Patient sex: F
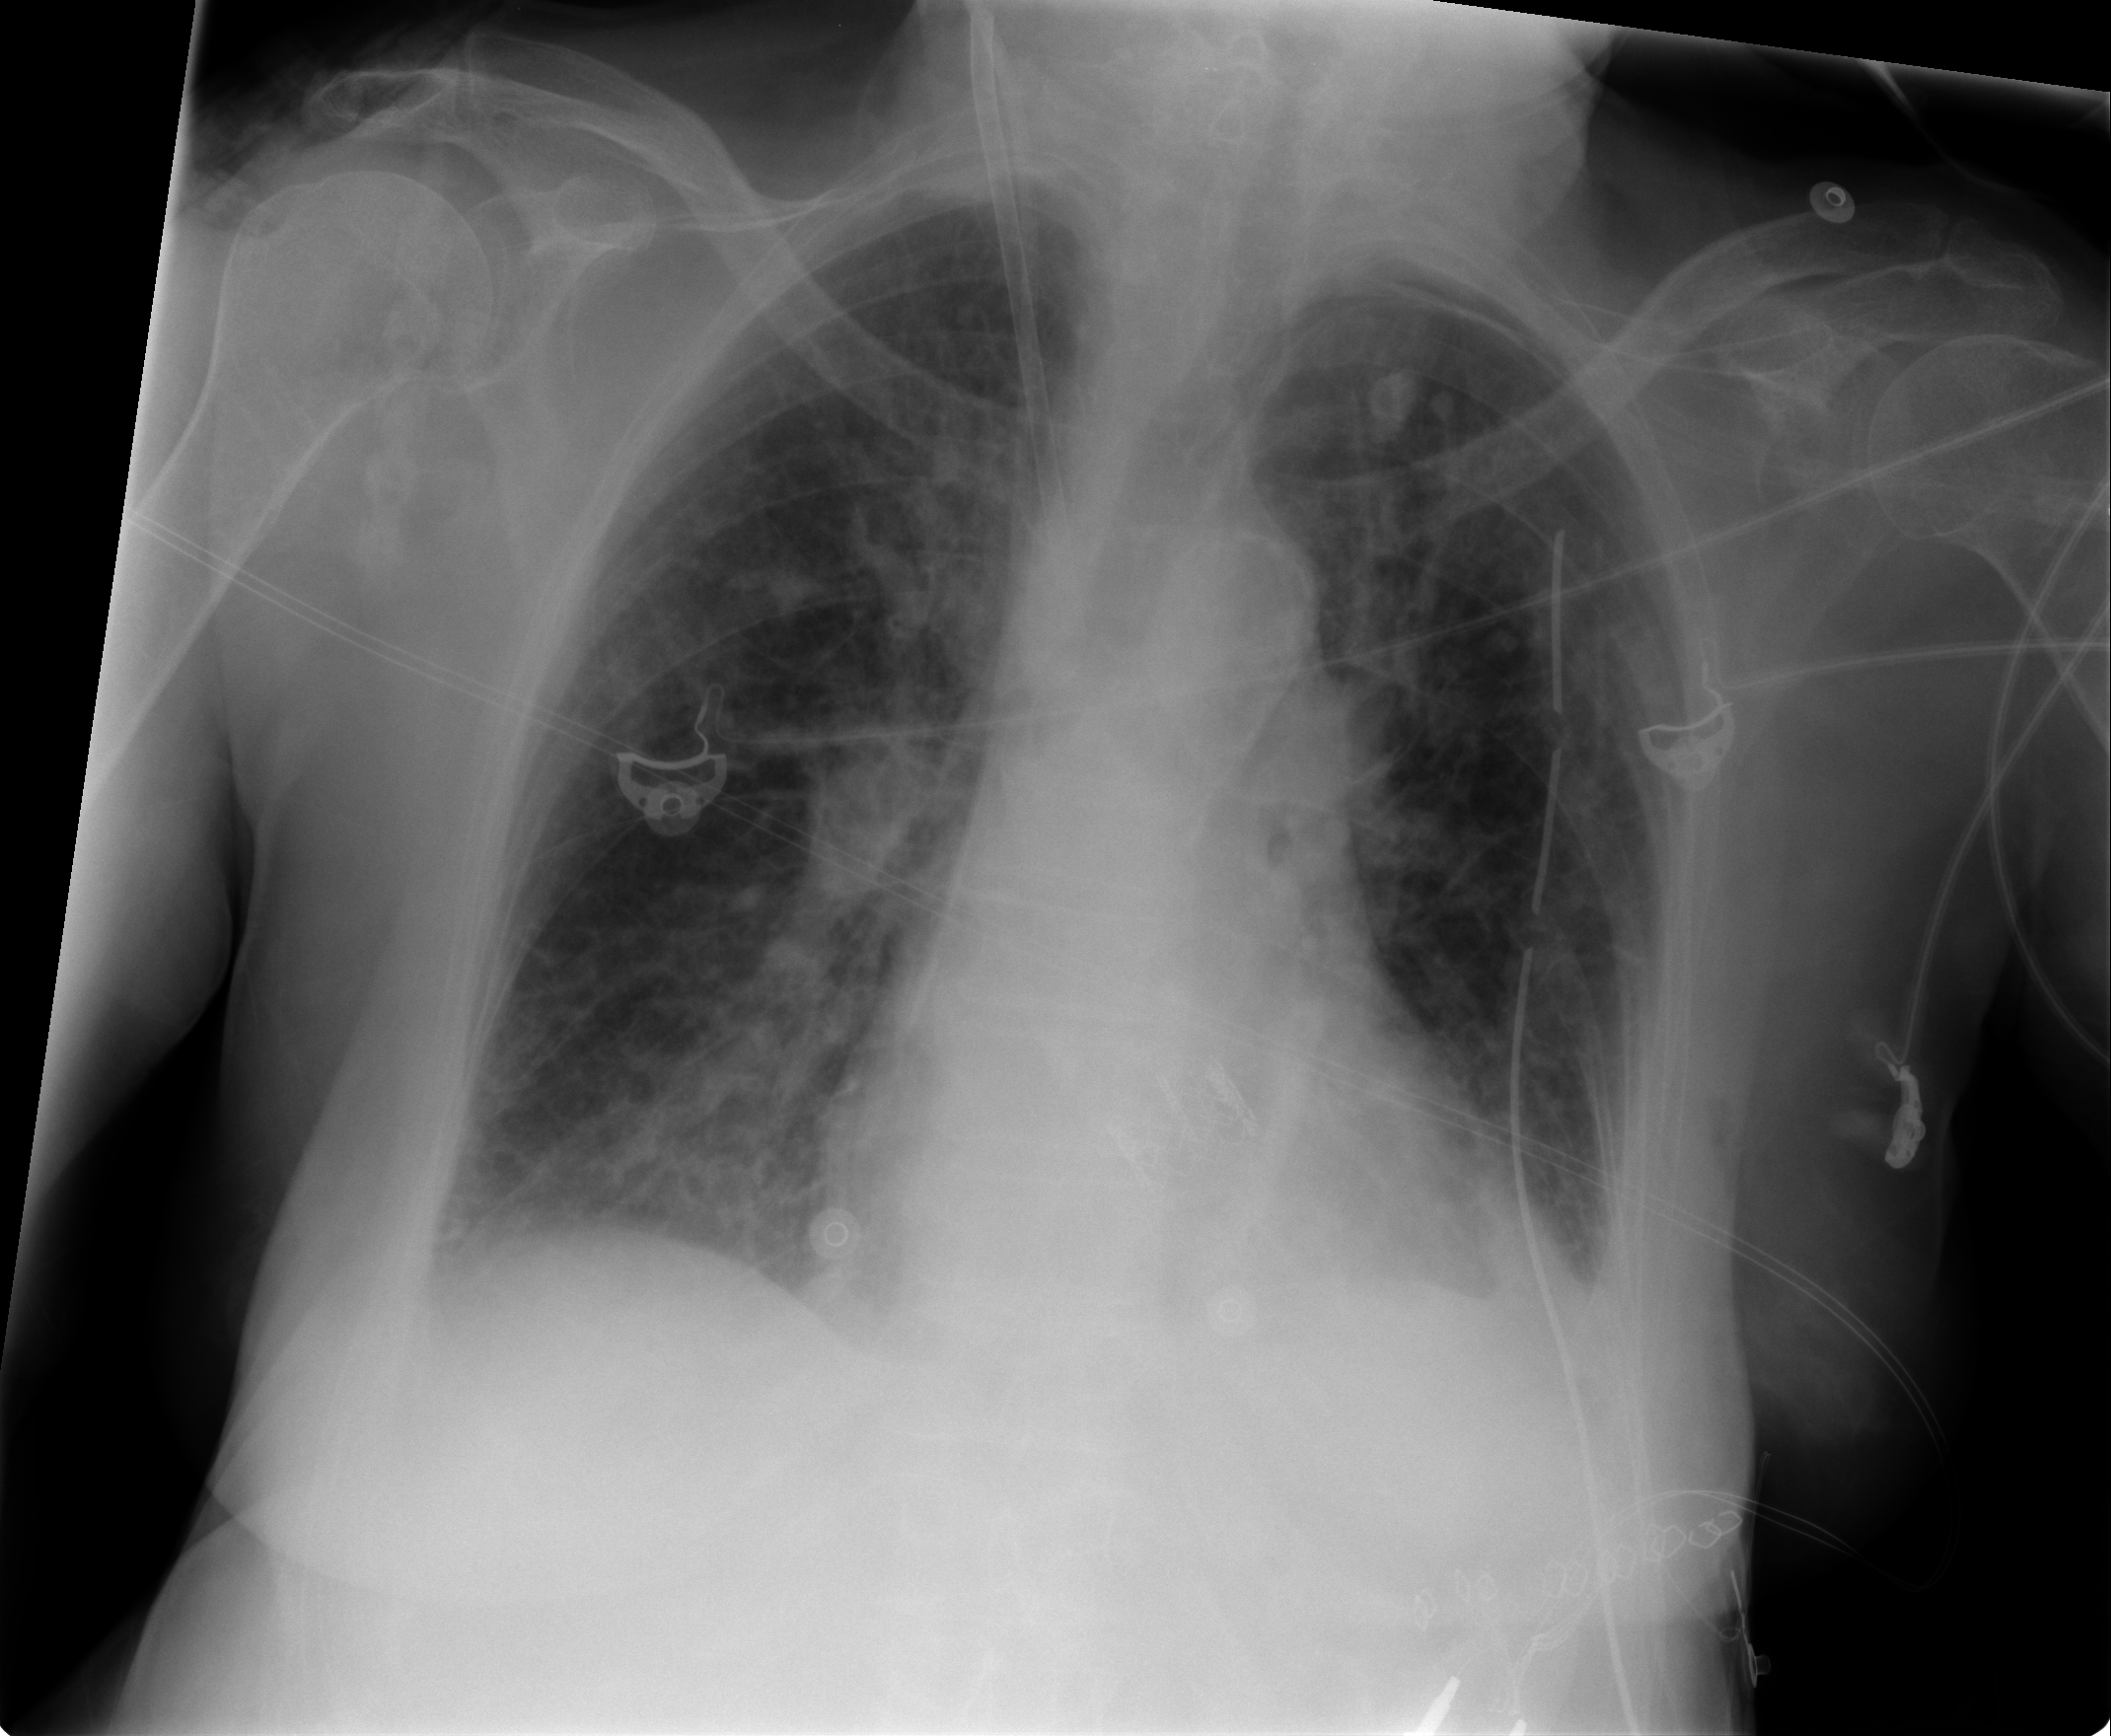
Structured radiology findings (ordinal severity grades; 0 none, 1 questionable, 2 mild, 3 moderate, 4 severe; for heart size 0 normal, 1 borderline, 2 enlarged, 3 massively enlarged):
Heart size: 0
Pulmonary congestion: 0
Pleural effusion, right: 1
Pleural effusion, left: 2
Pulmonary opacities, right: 0
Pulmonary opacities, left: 0
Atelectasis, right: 2
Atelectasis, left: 2